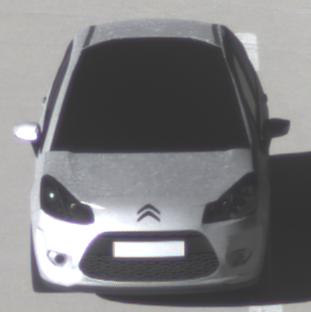
Make: Citroen
Model: C3 1.1
Detailed model: C3 (II)
Model produced from: 2010/01
Model produced until: 2012/03
Doors: 5
Color: white
Road condition: dry road
Daytime: sunrise or sunset
Contrast: high contrast